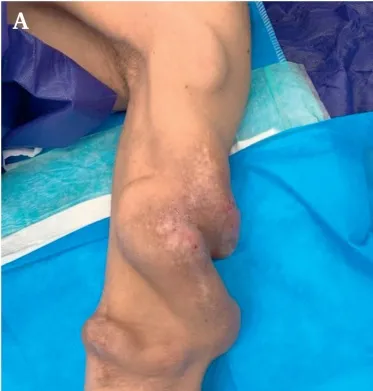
Case 5. (A) Preoperative.
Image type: medical_photograph (other_medical_photograph)